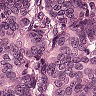
Metastatic tissue present: yes